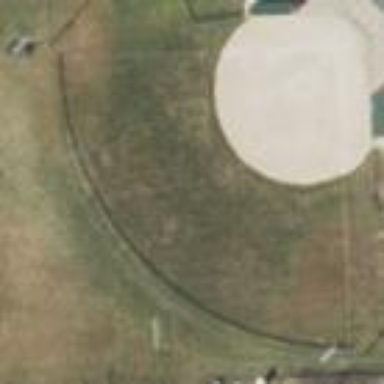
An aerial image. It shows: Baseball pitch for leisure land activities.